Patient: sex M, age 57
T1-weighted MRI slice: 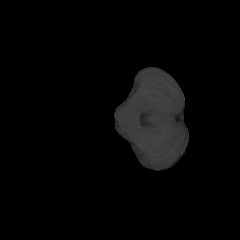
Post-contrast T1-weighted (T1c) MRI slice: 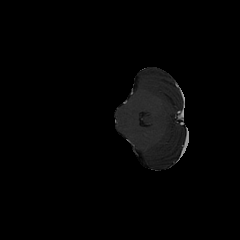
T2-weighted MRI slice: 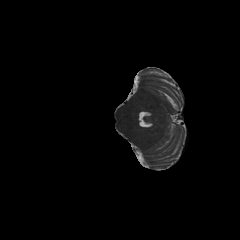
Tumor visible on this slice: no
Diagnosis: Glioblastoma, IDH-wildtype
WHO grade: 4